Question: I need to make a linear approximation. However it needs to be in a log scale.
Here is my gnuplot script:
'''
f(x)= a*x+b
fit f(x) "d0.dat" via a,b
set logscale x
set logscale y
plot "d0.dat" with points lt rgb "#ff0000" title "Points", f(x) with lines lt rgb "#ff00ff" title "Approximation"
'''

Clearly the approximation is wrong. Can anyone help me to fix it. I didn't find any thing in google.
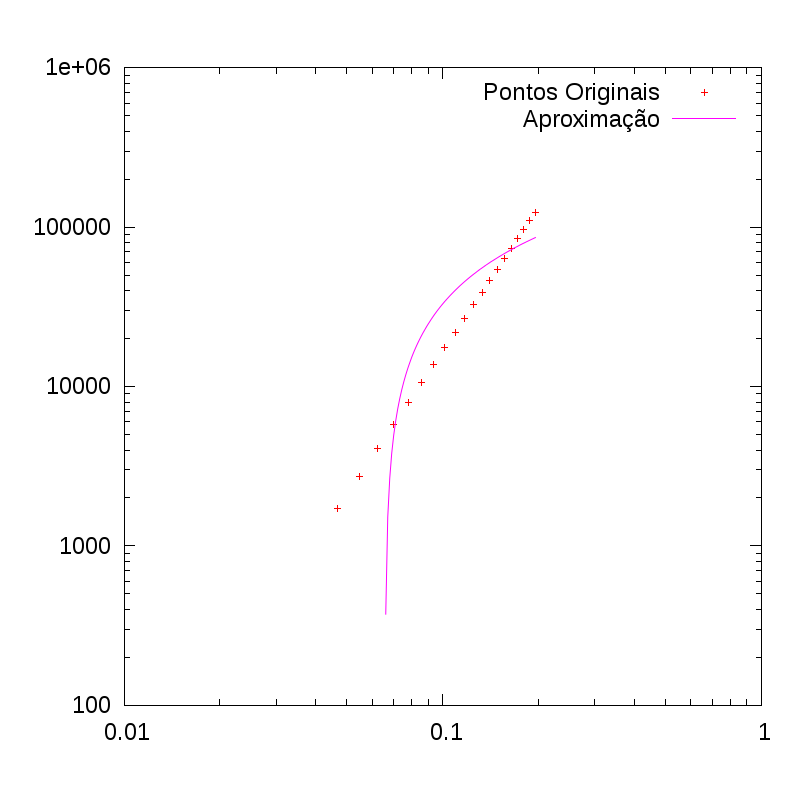
Answer: Gnuplot is correctly fitting your data to the function you provided--a straight line.
The problem is that using a log scale for the y axis does not scale the data--just how the data are plotted.
Try fitting it to a power law:
'''
f(x)= a*x**b
fit f(x) "d0.dat" via a,b
set logscale x
set logscale y
plot "d0.dat" with points lt rgb "#ff0000" title "Points", f(x) with lines lt rgb "#ff00ff" title "Approximation"
'''